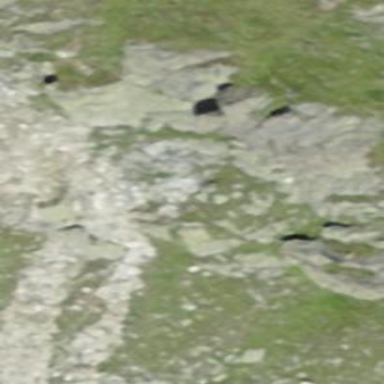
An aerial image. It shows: Landscape of bare rock.